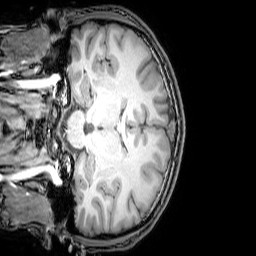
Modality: T1w
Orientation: coronal
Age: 20
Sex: male
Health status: healthy
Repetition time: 0.081 s
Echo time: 0.037 s